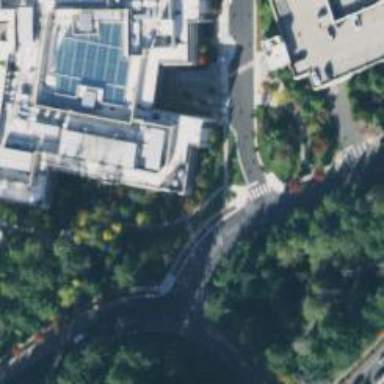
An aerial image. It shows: Path for pedestrians.